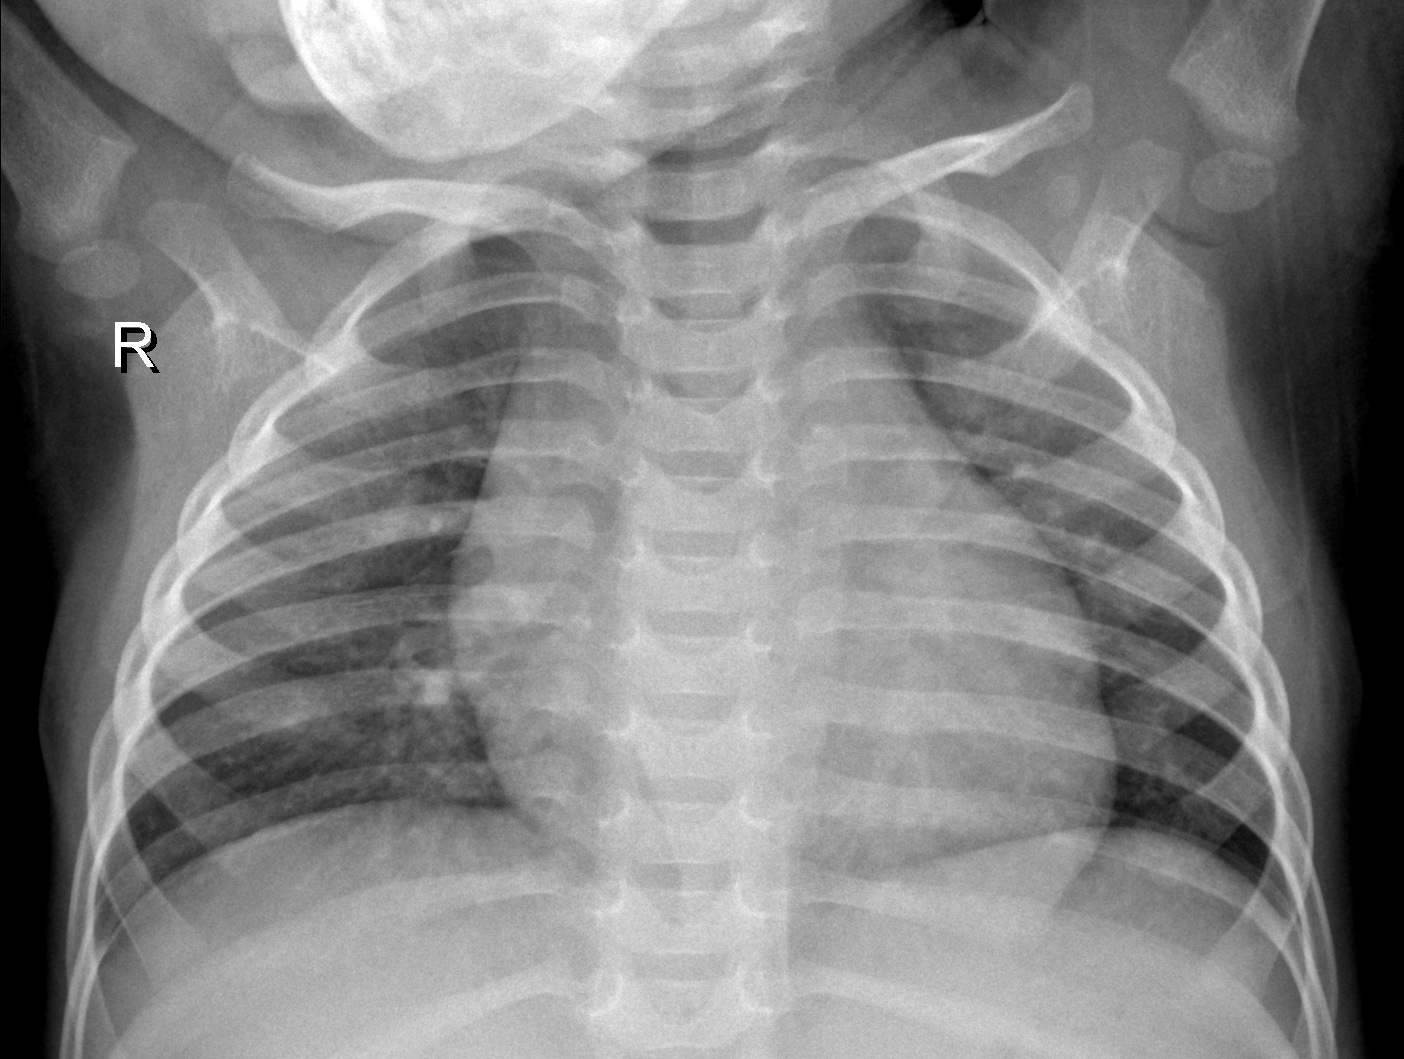
Diagnosis: NORMAL